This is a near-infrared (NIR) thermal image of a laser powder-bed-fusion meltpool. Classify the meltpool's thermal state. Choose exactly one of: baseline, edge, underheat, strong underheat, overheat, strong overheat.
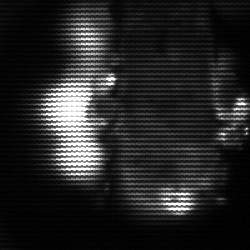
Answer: strong underheat